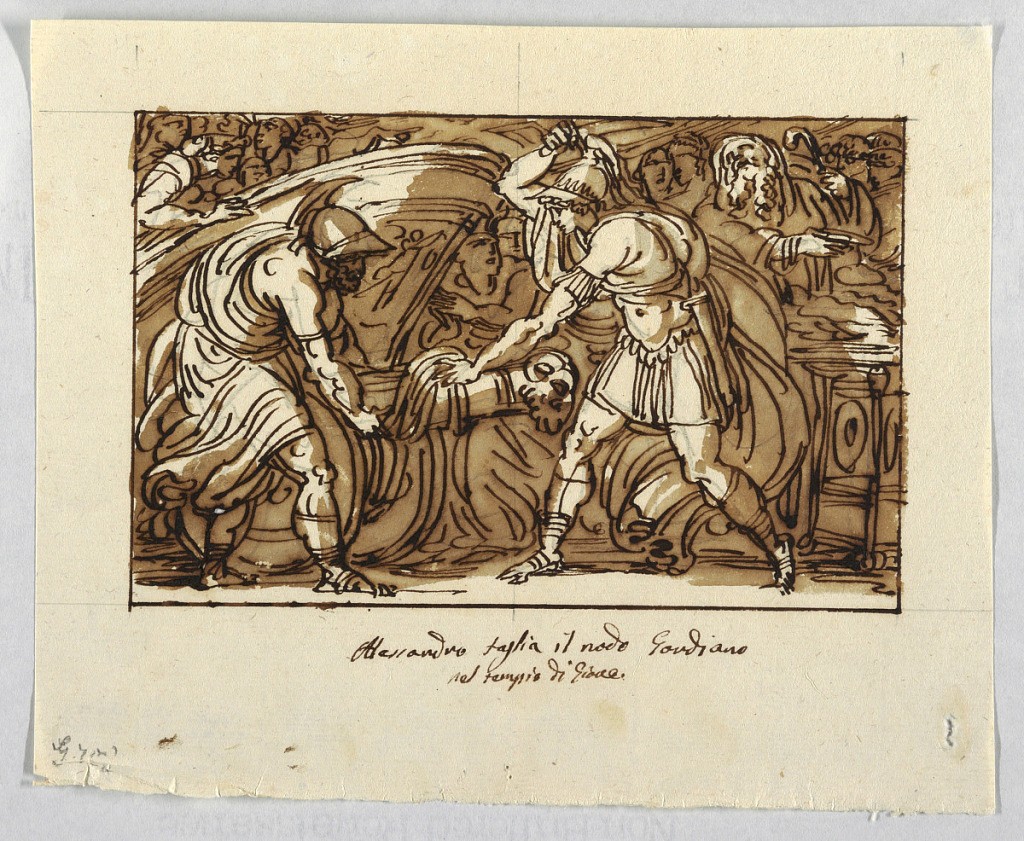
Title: Drawing
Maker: Felice Giani, Italian, 1758–1823
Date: About 1795
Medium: Pen and brown ink, light brown wash, over black chalk on laid paper.
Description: Alexander swings the sword to cut the knot which is wound around the shaft of a chariot. He is aided by a companion. A priest sacrifices in the right middle plane. A crowd fills the temple.